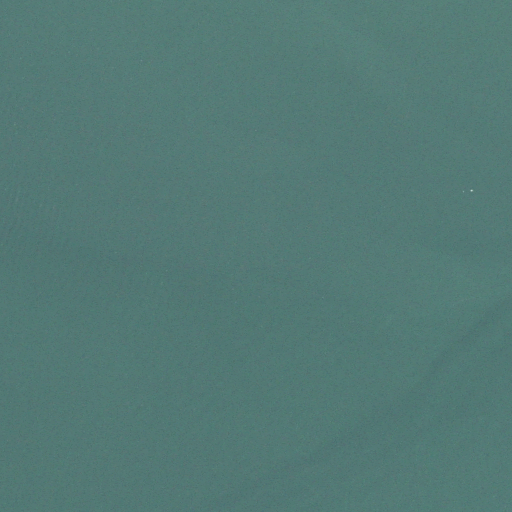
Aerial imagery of bar in Connecticut named Old Head Reef containing only open water